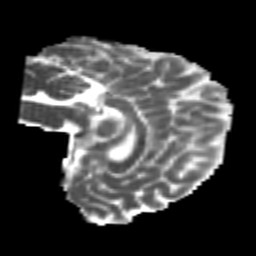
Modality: MD
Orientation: sagittal
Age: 21
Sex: female
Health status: healthy
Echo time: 0.074 s